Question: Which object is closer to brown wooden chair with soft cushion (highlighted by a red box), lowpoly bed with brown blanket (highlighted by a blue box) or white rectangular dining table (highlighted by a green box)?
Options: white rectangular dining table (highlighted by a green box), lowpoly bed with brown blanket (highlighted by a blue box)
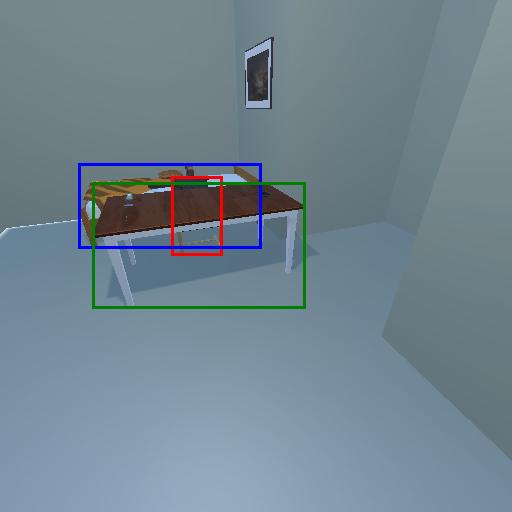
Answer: white rectangular dining table (highlighted by a green box)